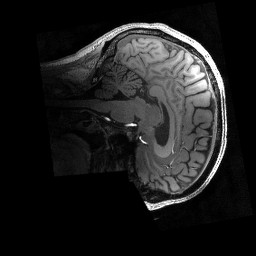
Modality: T1w
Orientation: sagittal
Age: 42
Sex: male